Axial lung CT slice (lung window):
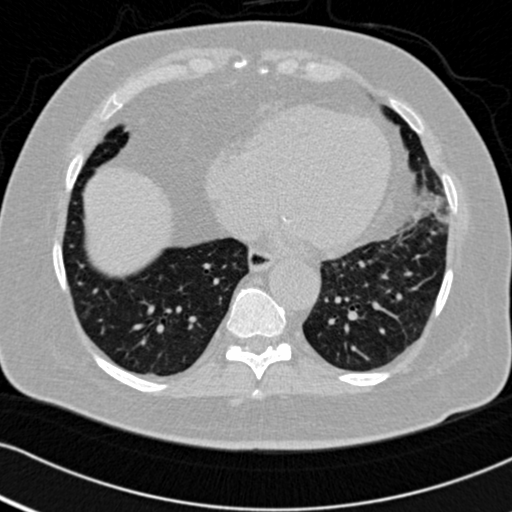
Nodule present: no